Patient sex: M
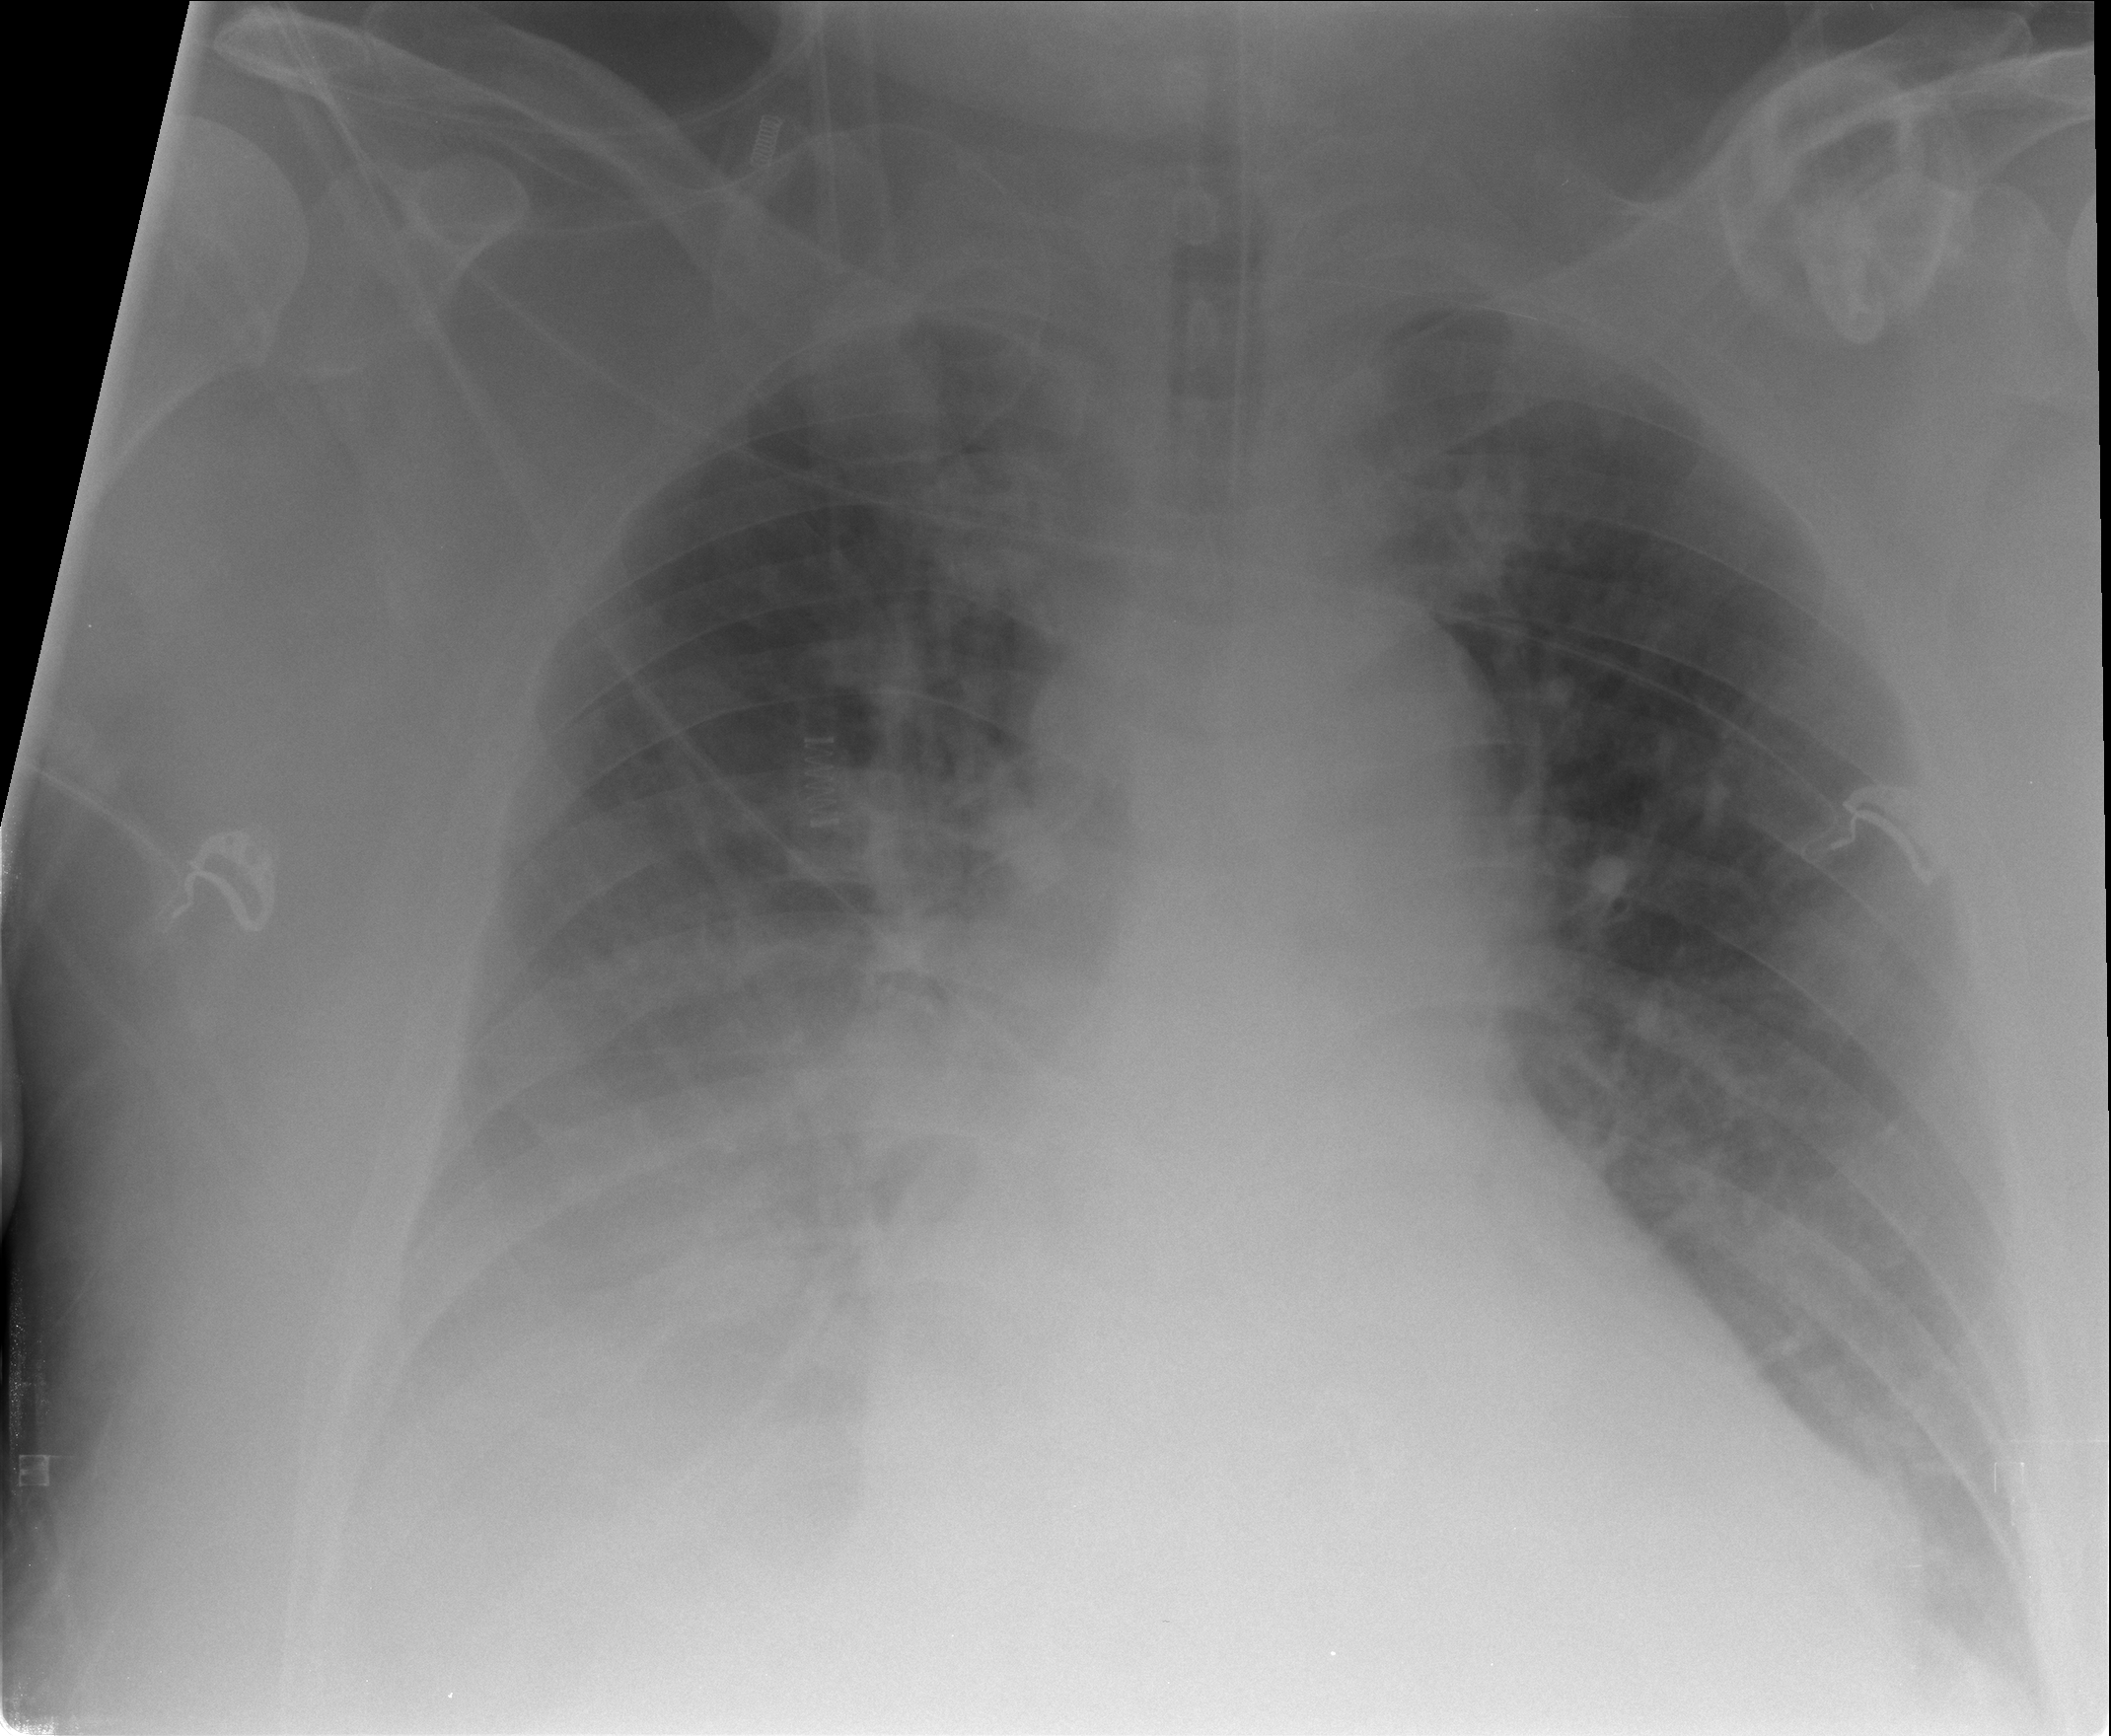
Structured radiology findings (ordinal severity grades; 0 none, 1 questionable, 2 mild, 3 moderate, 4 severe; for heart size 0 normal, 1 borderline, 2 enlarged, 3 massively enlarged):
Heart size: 1
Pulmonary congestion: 2
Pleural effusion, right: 3
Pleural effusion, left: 2
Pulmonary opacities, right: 1
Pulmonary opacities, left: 0
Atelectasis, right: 2
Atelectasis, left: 0